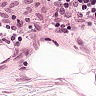
Metastatic tissue present: no